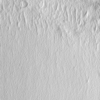
Label: not_dusty